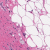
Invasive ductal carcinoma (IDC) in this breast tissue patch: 0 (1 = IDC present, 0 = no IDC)